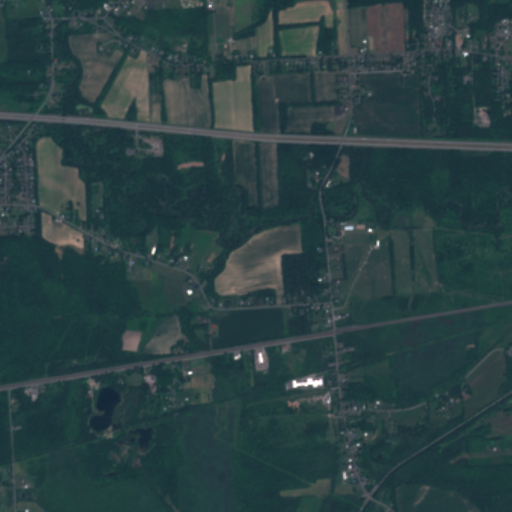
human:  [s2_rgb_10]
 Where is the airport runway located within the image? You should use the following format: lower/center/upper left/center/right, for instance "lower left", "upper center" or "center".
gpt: The airport runway is located in the lower right of the image.
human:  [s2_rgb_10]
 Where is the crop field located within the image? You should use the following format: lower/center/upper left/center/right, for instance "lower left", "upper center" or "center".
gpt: The crop field is located in the center of the image.
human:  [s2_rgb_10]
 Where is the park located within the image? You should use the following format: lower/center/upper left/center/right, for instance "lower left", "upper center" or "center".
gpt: The park is located in the lower right of the image.
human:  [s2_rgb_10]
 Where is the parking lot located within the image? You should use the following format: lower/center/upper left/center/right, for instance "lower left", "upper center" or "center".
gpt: The parking lot is located in the lower right of the image.
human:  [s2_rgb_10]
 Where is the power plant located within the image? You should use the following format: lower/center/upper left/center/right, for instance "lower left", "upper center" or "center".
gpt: There is no power plant in the image.